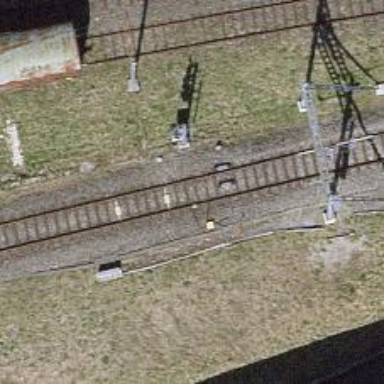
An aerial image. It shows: Railway signal.